Question: I have a divided box that has 3 panels in it... when a certain tab in tab navigator is clicked, then the sidebar with the three panels changed. One tab might show one Panel, another tab might show two of the panels and so on.
I can turn panels invisible and hide the dividers and ever almost positions the panels right, but the dividers still exists so it's not as dynamic as I would like.
Is their an easier way to add and remove panels from the Divided box that won't take as much manual configuration and hacking to make look right?
The problem is once I hide a panel the divider still exists.

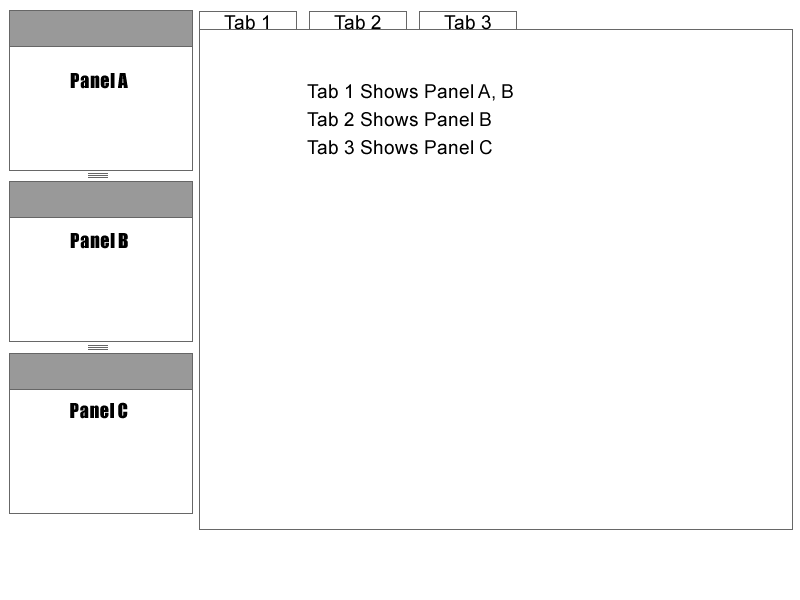
Answer: Can't you do that with 'removeChild()' and 'addChild()'? See <URL> for more information.